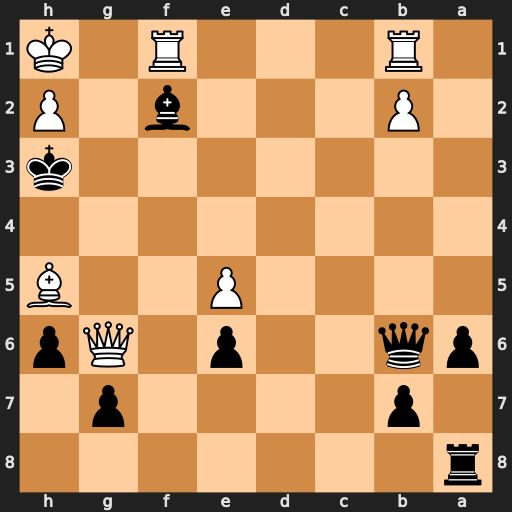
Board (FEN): r7/1p4p1/pq2p1Qp/4P2B/8/7k/1P3b1P/1R3R1K
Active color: b
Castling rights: -
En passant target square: -
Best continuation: Qc6+ Bf3 Qxf3+ Qg2+ Qxg2#